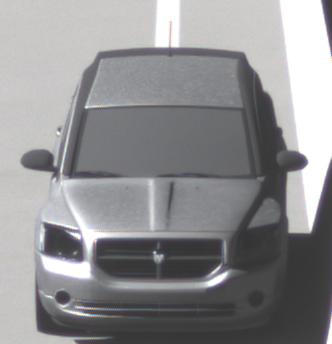
Make: Dodge
Model: Caliber 1.8
Detailed model: Caliber
Model produced from: 2006/06
Model produced until: 2009/03
Doors: 5
Color: white
Road condition: dry road
Daytime: midday
Contrast: high contrast